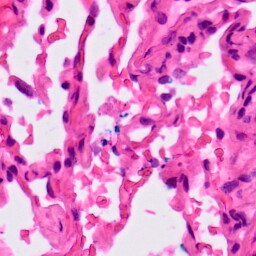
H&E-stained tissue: Lung